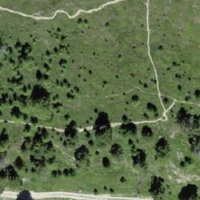
EUNIS habitat code: 26
Species observed at this site:
Vaccinium myrtillus
Vaccinium vitis-idaea
Juniperus communis
Gymnadenia conopsea